Question: I want to add fontello icons to map dynamically in a windows phone application.I don't know how to do.I can add some shapes on map but I don't know how to add fontello icons instead of ellipse.
'''
public void pushPin(Microsoft.Phone.Maps.Controls.Map map, GeoCoordinate position)
{
map.Center = position;
map.ZoomLevel = 9;
Ellipse myCircle = new Ellipse();
myCircle.Fill = new SolidColorBrush(Colors.Blue);
myCircle.Height = 15;
myCircle.Width = 15;
myCircle.Opacity = 20;
var mapOverLay = new MapOverlay();
mapOverLay.Content = myCircle;
mapOverLay.GeoCoordinate = position;
var mapLayer = new MapLayer();
mapLayer.Add(mapOverLay);
map.Layers.Add(mapLayer);
}
'''

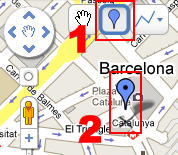
Answer: You need to use a TextBlock as the MapOverlay content, and set it's fontfamily to your font and text to unicode value of the symbol that you want to use.
Assuming you are keeping your font file fontello.ttf under the root directory, the following code should do:
'''
public void pushPin(Microsoft.Phone.Maps.Controls.Map map, GeoCoordinate position)
{
map.Center = position;
map.ZoomLevel = 9;
TextBlock tb = new TextBlock();
tb.FontFamily = new FontFamily("/fontello.ttf#fontello");
tb.Text = "";
var mapOverLay = new MapOverlay();
mapOverLay.Content = tb;
mapOverLay.GeoCoordinate = position;
var mapLayer = new MapLayer();
mapLayer.Add(mapOverLay);
map.Layers.Add(mapLayer);
}
'''
Hope it helps.